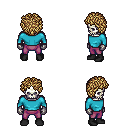
a pixel art fantasy rpg character, male body template, skeleton, teal long-sleeve shirt, magenta pants, blonde curly afro hairstyle, metal gloves, black shoes, four views (front, back, left, right), 2x2 character sprite sheet, small pixel art, hard edges, no anti-aliasing